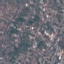
Land use / land cover: Residential